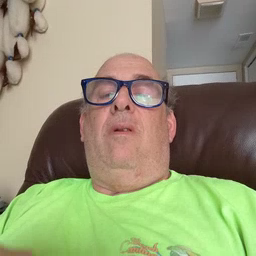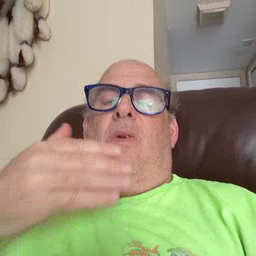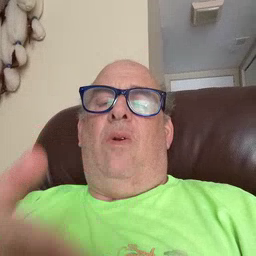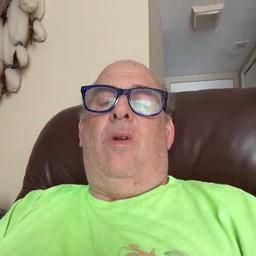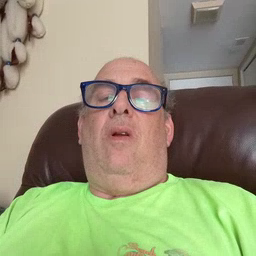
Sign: close